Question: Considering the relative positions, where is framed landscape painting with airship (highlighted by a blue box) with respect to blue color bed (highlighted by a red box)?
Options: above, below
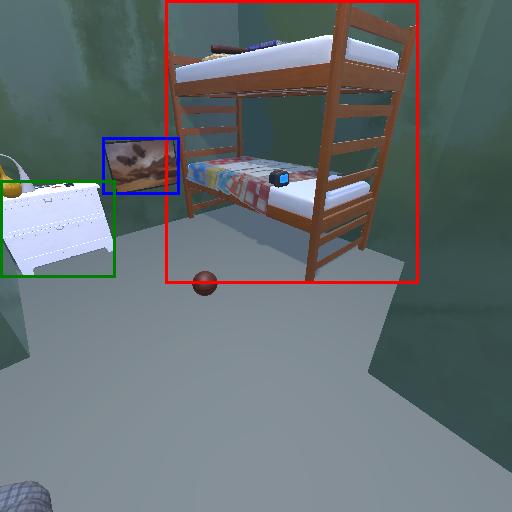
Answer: above